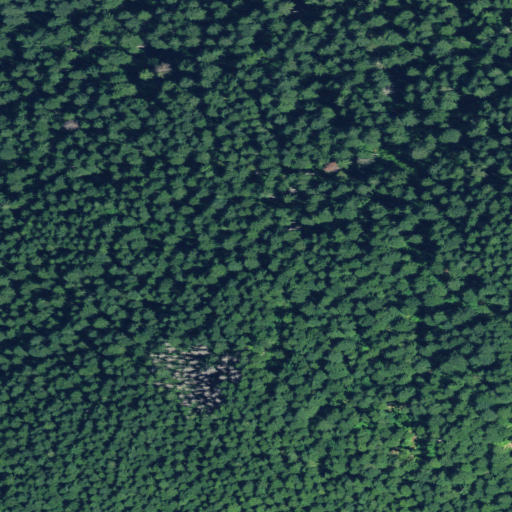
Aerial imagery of cape in Oregon named Green Peter Peninsula containing only evergreen forest